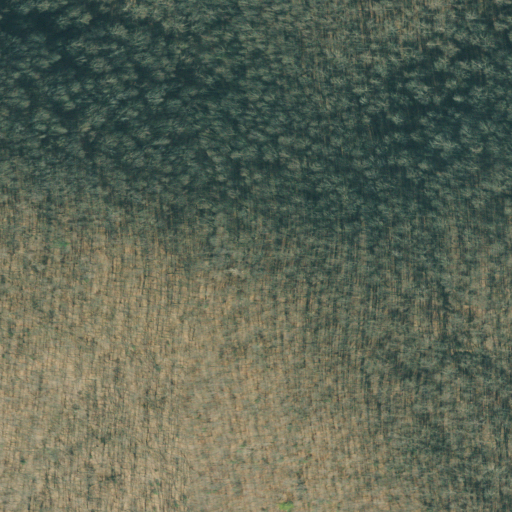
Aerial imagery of mountain in Georgia named Hickorynut Mountain containing only deciduous forest